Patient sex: F
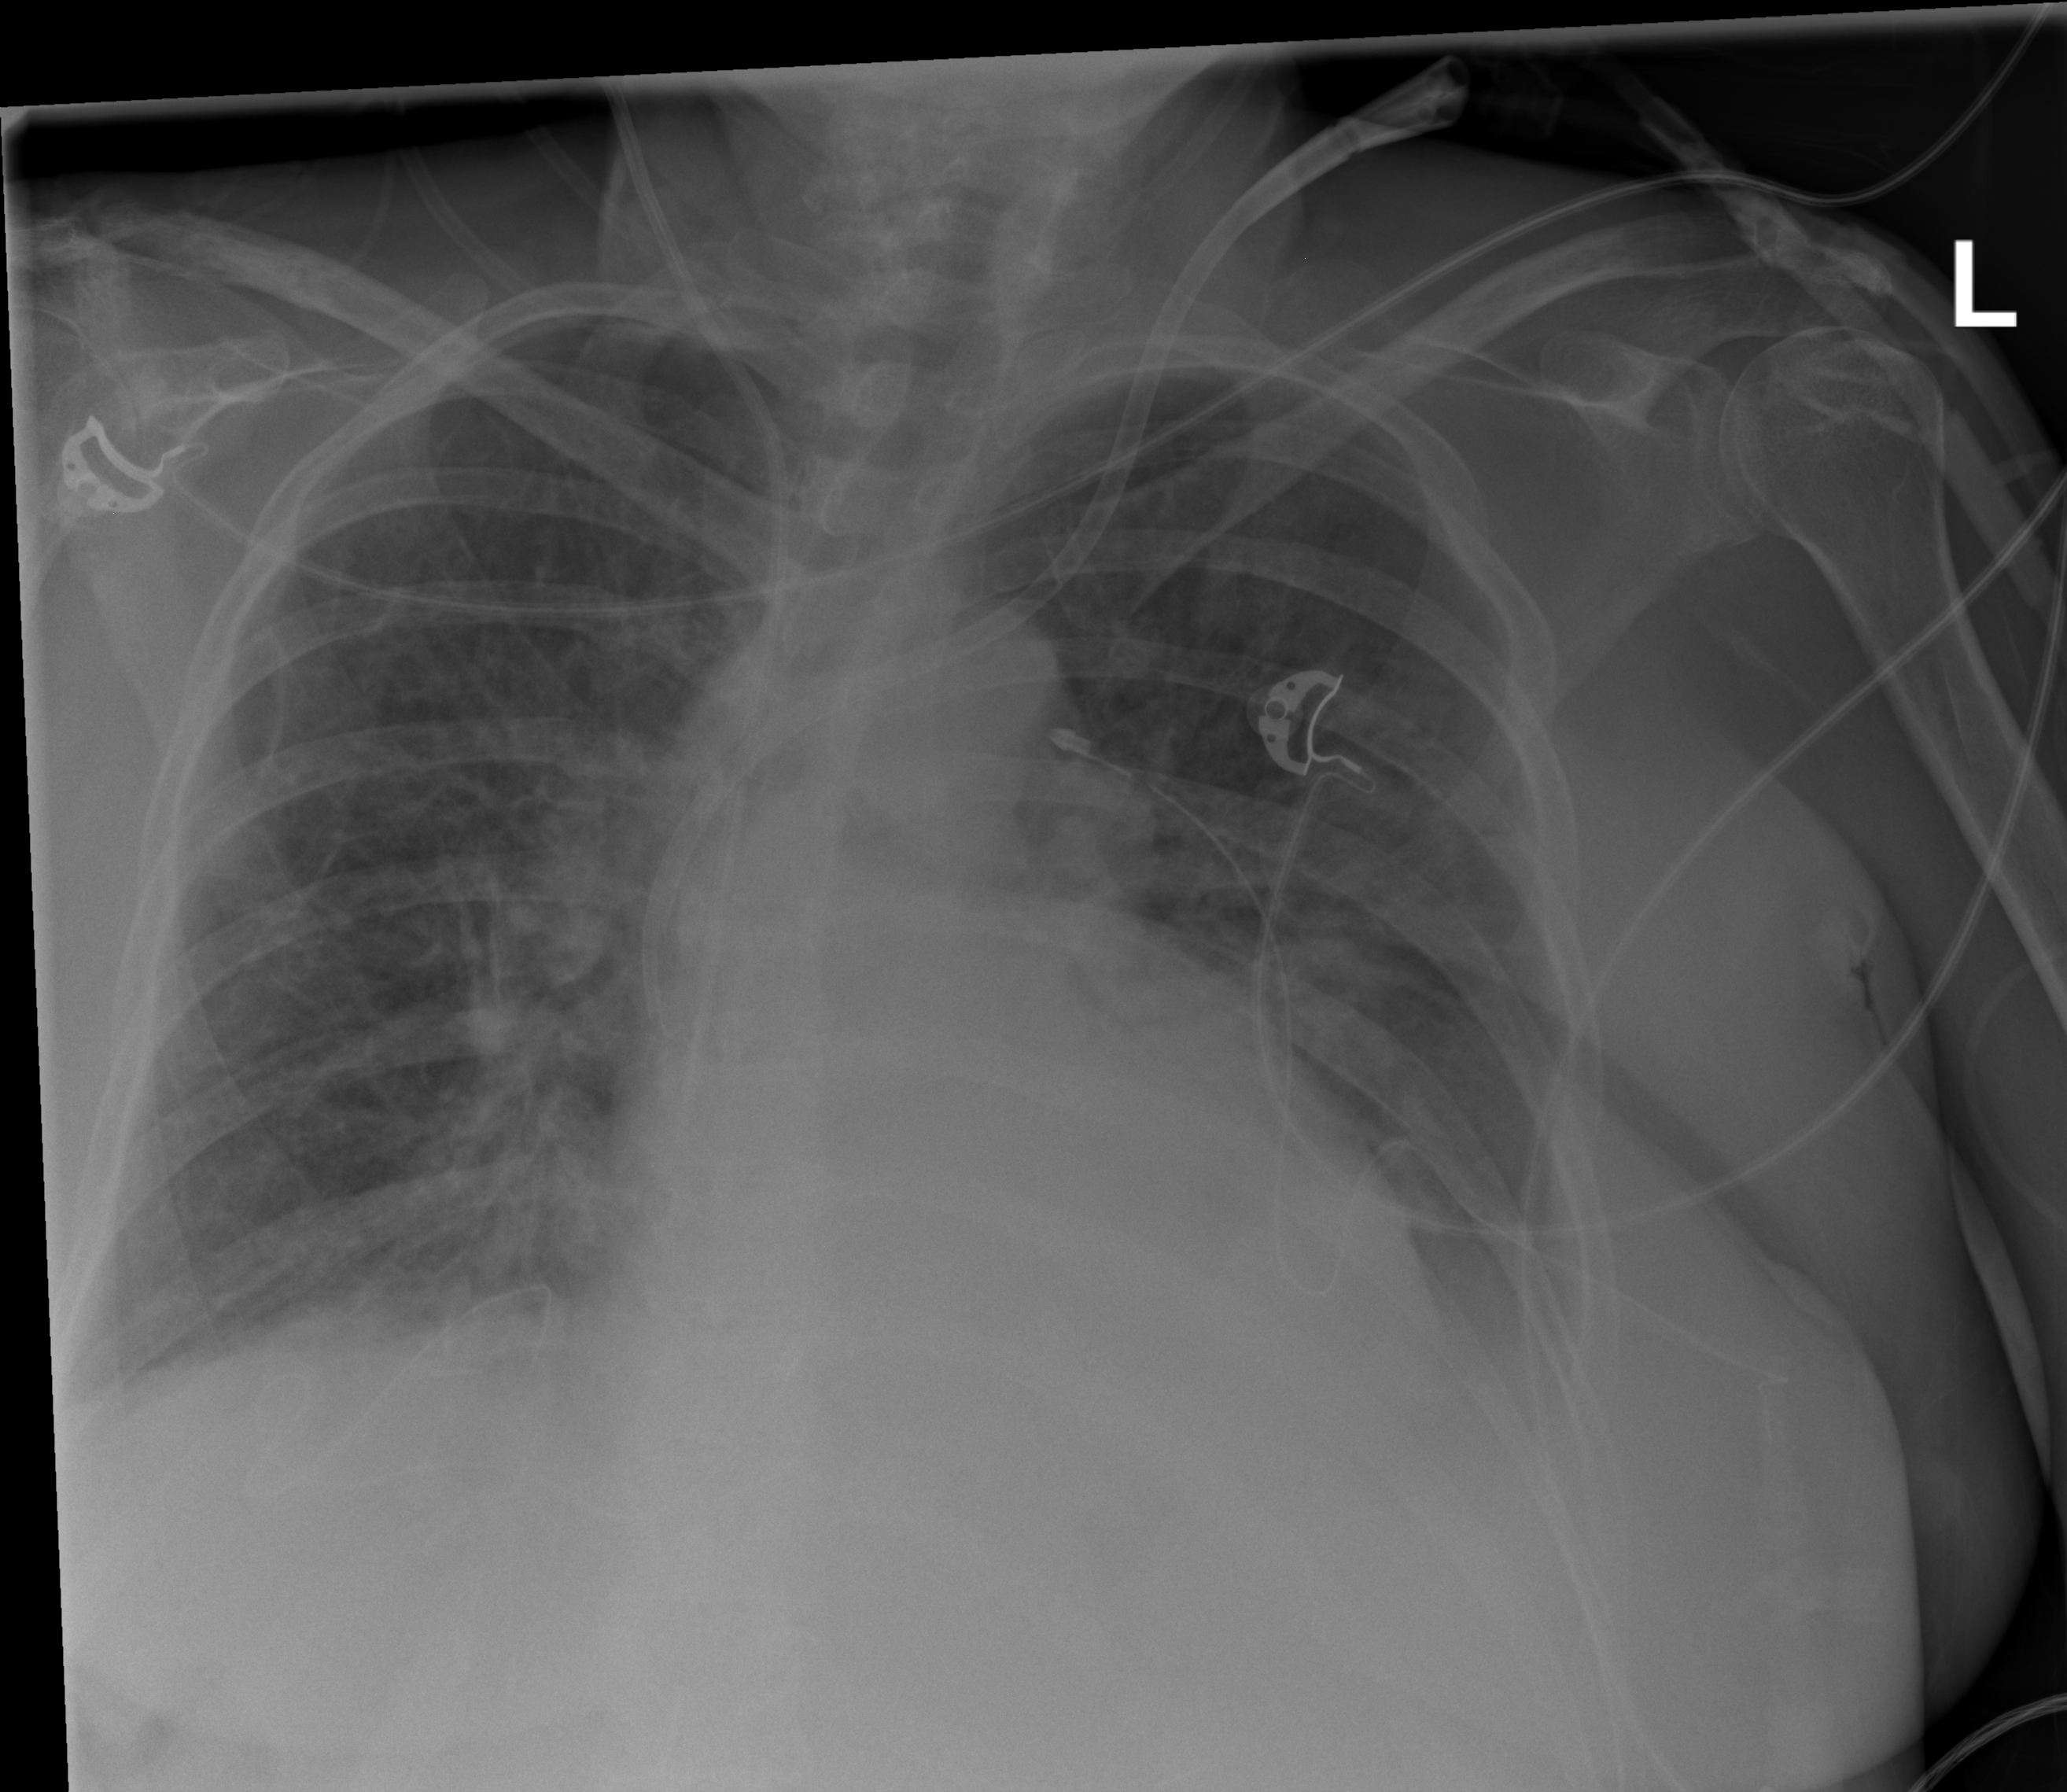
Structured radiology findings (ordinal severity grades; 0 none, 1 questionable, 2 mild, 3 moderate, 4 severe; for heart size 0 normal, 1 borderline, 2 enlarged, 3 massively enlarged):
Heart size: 1
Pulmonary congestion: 2
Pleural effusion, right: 1
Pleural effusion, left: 2
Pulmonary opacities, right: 3
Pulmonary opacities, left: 2
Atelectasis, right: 2
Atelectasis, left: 2